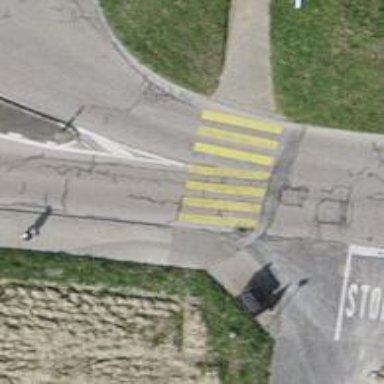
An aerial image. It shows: Residential road with concrete surface. There is separate sidewalk.